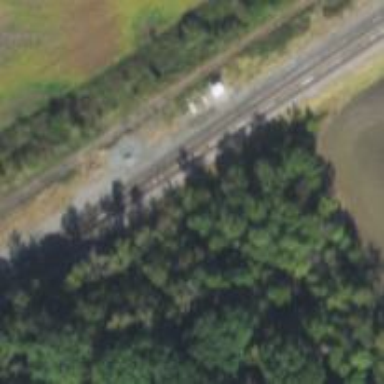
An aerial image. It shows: Junction on the railway.